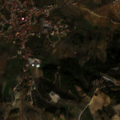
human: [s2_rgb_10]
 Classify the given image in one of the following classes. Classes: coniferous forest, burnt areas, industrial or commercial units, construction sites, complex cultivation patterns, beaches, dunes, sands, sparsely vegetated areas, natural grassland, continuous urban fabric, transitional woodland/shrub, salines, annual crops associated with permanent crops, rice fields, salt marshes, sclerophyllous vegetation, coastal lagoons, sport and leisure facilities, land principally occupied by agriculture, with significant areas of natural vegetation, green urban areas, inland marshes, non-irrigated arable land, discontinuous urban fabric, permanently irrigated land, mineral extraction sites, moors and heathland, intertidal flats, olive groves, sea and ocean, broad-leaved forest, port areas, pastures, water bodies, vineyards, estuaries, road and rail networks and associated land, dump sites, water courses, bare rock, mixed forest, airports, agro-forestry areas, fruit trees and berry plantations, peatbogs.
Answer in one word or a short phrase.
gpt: discontinuous urban fabric, olive groves, complex cultivation patterns, land principally occupied by agriculture, with significant areas of natural vegetation